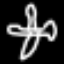
Label: airplane